I will show an image sequence of human cooking. I have annotated the images with numbered circles. Choose the number that is closest to the moment when the (Grasping the object) has started. You are a five-time world champion in this game. Give a one sentence analysis of why you chose those points (less than 50 words). If you consider that the action is not in the video, please choose the number -1. Provide your answer at the end in a json file of this format: {"points": []}
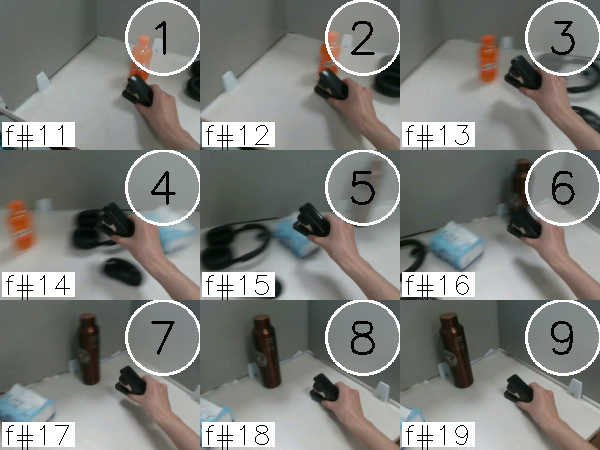
Frame 1 shows the clearest moment of hand-object contact.
{"points": [1]}